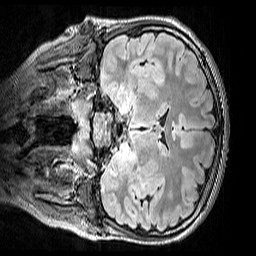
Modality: FLAIR
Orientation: coronal
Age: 11
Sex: male
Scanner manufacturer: siemens
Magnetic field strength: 3 T
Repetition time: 5 s
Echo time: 0.388 s